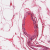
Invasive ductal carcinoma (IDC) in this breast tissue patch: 0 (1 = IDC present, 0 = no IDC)